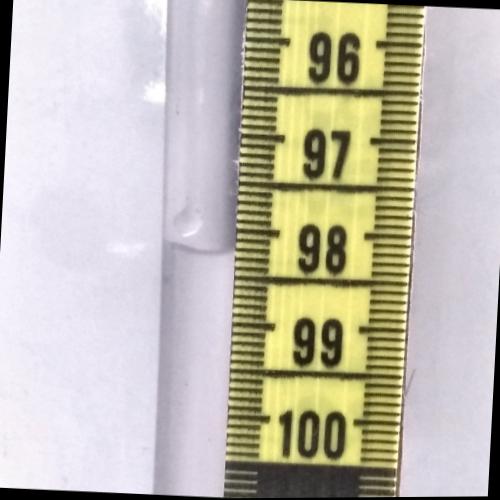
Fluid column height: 98.2 cm